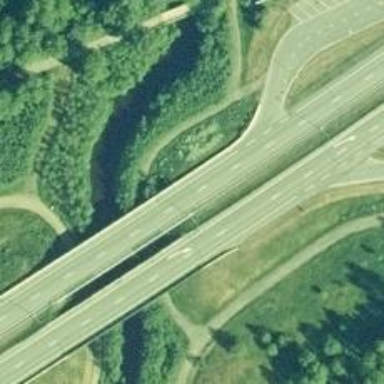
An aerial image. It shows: Trunk highway.